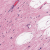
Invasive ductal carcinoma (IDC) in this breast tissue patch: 0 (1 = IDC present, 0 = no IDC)